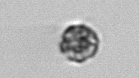
Label: coccolithophorid